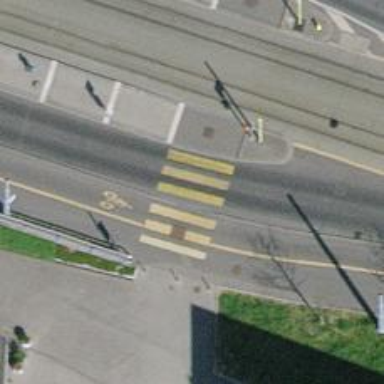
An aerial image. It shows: Asphalt footway with crossing.